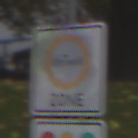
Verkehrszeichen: BeginnUmweltzone
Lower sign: FreistellungVomVerkehrsverbot1
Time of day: MorningAfternoon
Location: Outdoor (Nature)
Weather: Overcast
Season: Autumn
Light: Natural